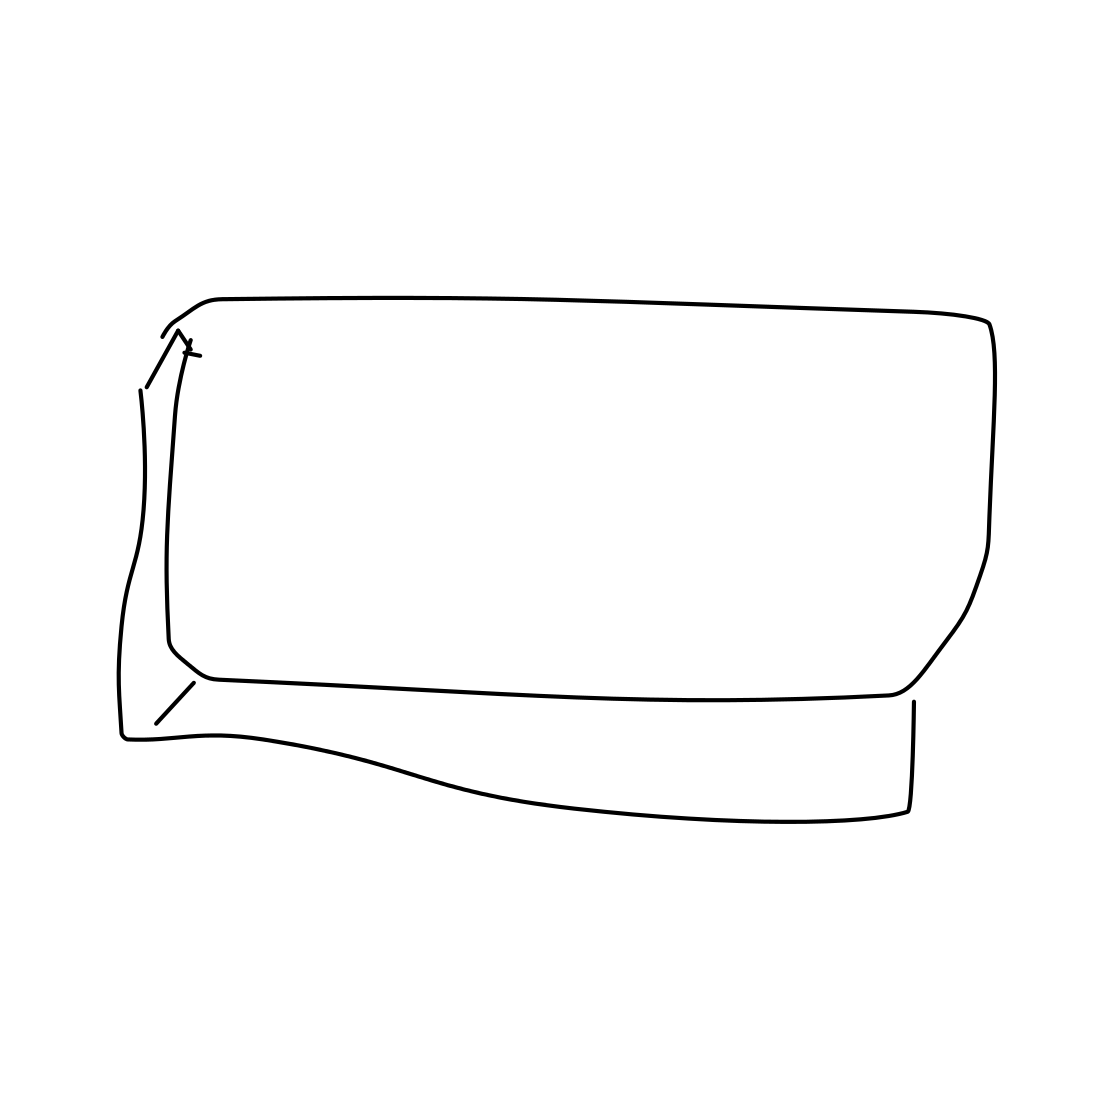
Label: bed